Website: lowes
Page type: cart
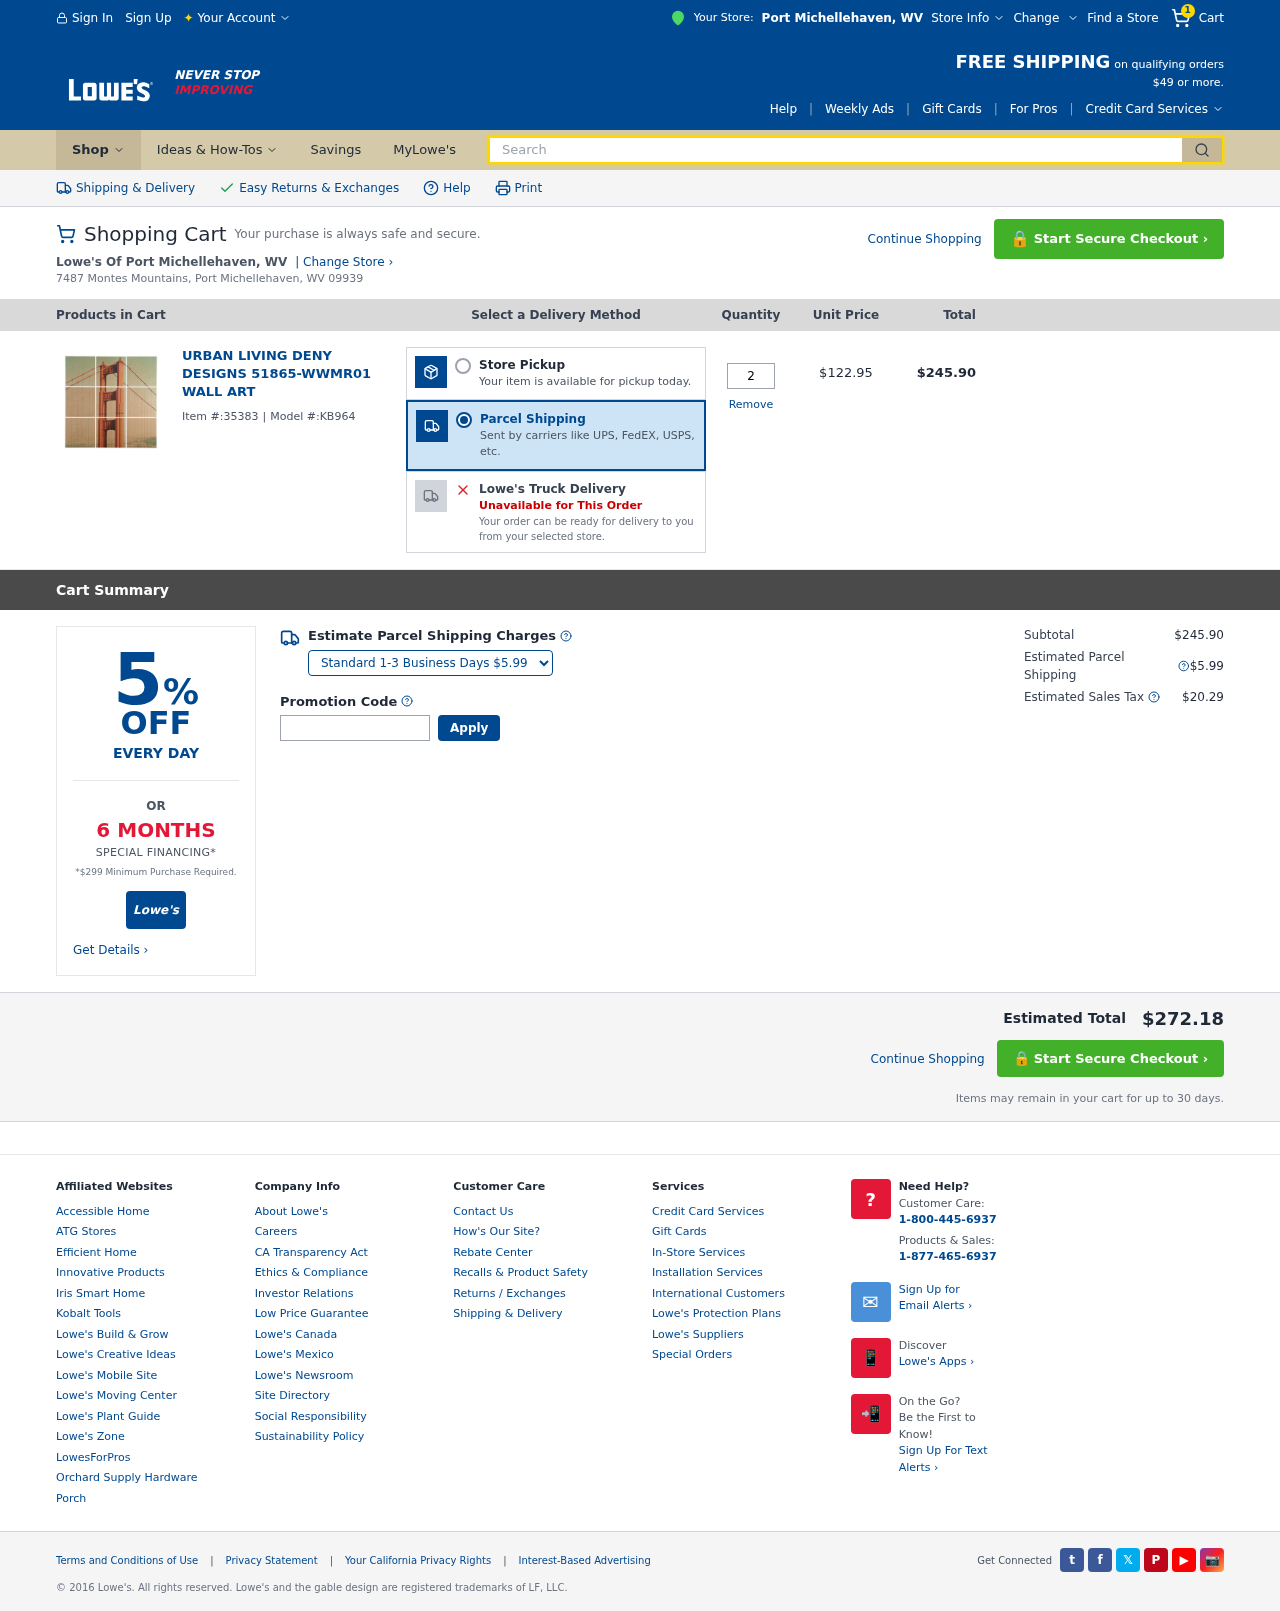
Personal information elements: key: PII_CITY
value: Port Michellehaven
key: PII_STATE_ABBR
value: WV
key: PII_STREET
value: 7487 Montes Mountains
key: PII_CITY_STATE_ZIP
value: Port Michellehaven, WV 09939
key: PII_PROMO_CODE
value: SUMMER08
Product elements: key: PRODUCT1_NAME
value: Urban Living Deny Designs 51865-wwmr01 Wall Art
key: PRODUCT1_PRICE
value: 122.95
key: PRODUCT1_QUANTITY
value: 2
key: PRODUCT1_ITEM_ID
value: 35383
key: PRODUCT1_MODEL_ID
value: KB964
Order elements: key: ORDER_NUM_ITEMS
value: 1
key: ORDER_ITEM_TOTAL
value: $245.90
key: ORDER_SUBTOTAL
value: $245.90
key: ORDER_SHIPPING_COST
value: $5.99
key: ORDER_TAX
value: $20.29
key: ORDER_TOTAL
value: $272.18
Search elements: key: HEADER_SEARCH
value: Search